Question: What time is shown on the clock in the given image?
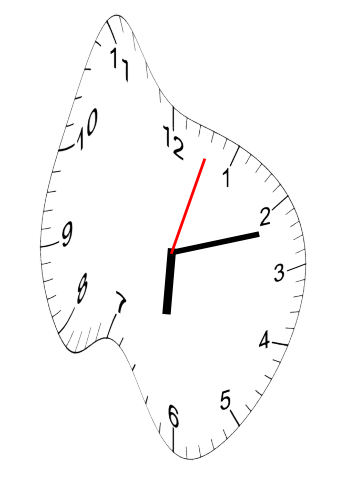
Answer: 06:12:03